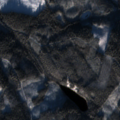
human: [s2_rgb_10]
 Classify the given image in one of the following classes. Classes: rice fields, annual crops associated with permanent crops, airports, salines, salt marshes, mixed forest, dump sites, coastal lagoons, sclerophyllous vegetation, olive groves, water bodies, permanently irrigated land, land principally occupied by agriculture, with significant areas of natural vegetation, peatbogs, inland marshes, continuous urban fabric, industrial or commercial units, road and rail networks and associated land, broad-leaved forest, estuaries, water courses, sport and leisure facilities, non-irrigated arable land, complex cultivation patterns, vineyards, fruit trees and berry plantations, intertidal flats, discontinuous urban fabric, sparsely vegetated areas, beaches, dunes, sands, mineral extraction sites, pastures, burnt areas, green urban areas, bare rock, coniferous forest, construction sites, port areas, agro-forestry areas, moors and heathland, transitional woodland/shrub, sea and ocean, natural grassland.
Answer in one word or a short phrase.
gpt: coniferous forest, mixed forest